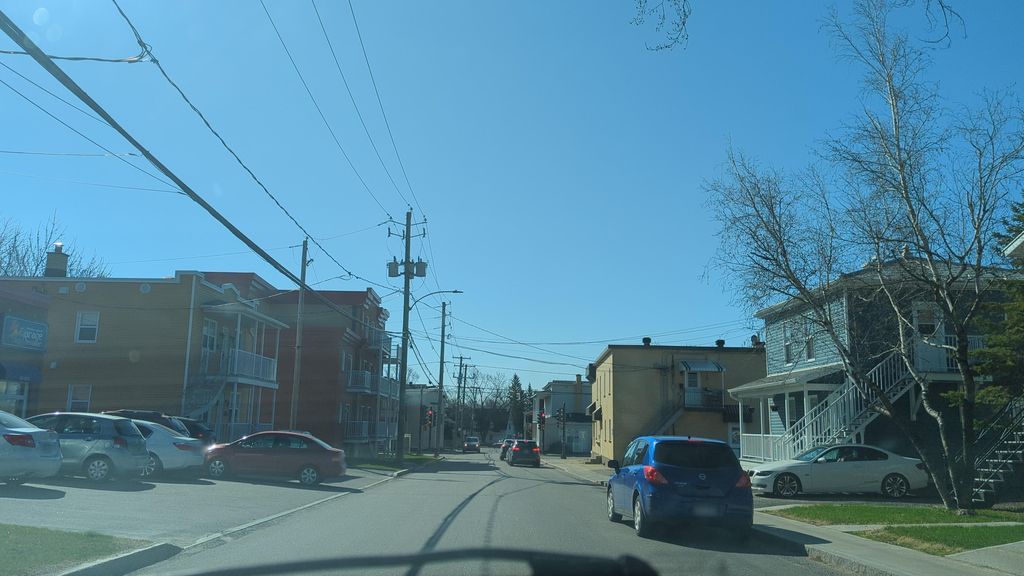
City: quebec_city